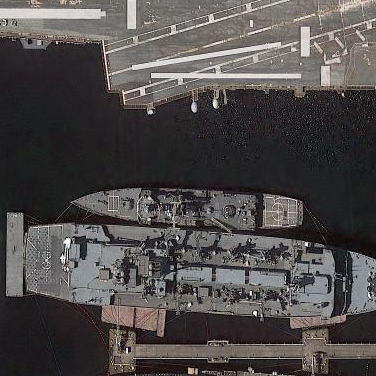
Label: destroyer